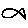
Label: fish